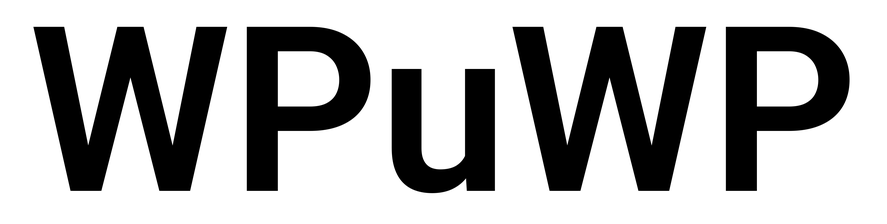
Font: Roboto_SemiBold